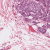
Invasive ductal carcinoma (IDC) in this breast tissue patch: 1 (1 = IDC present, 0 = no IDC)